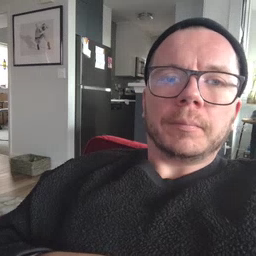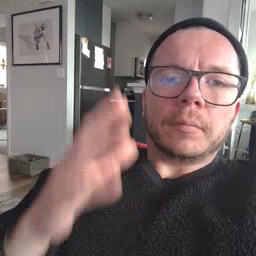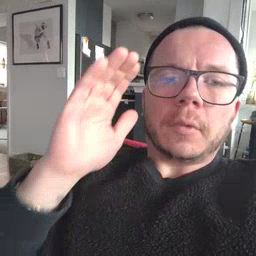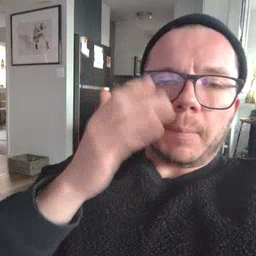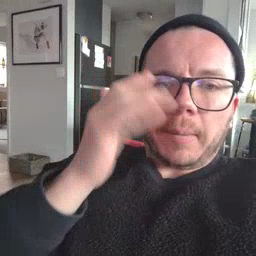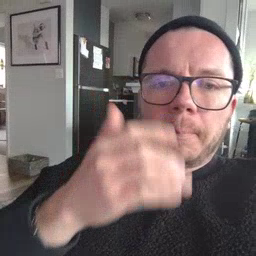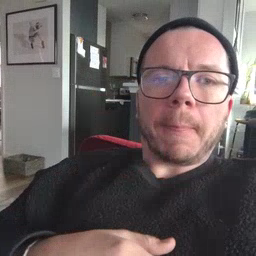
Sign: sleepy